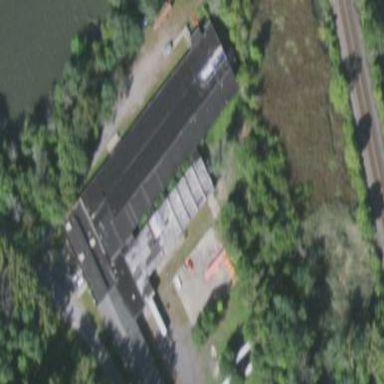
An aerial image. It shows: Industrial building.